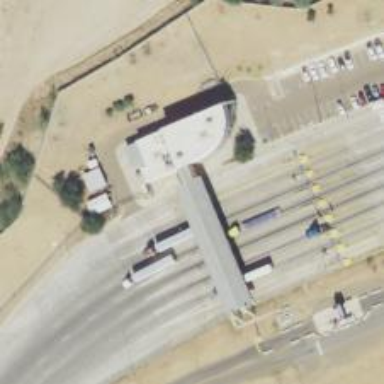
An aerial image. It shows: Border control barrier.